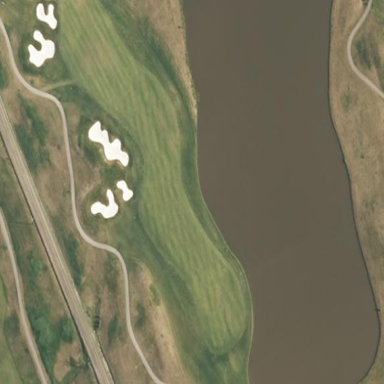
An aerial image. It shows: Rough grassy area used for golf.